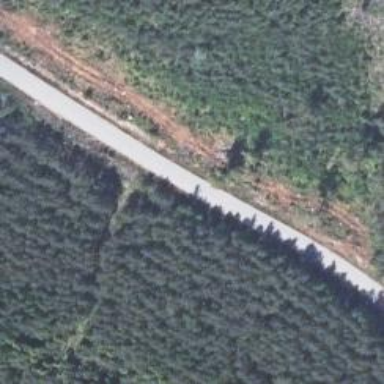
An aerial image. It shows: Unclassified road.